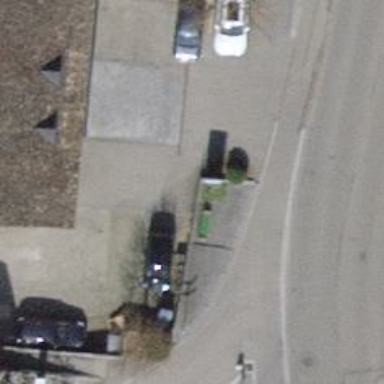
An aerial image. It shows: Bench.